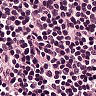
Metastatic tissue present: no